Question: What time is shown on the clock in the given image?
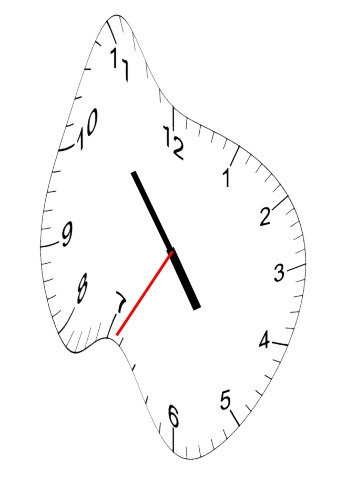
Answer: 04:53:35